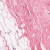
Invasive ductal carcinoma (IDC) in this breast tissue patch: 0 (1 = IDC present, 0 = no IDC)